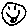
Label: smiley face